Question: One Question:
where "1", "2" stored when the program runs.
I only know "new Object()" will be stored in [Heap],does "1" and "2" both stored in [Java Virtual Machine Stacks] or maybe in [Method Area]
thanks a lot!
Here the code:
'''
class MyClass {
public void fun() {
int a = 1;//where the "1" stored
Integer b = 2;//where the "2" stored
Object c = new Object();//i just know "new Object()" stored in heap
}
}
'''

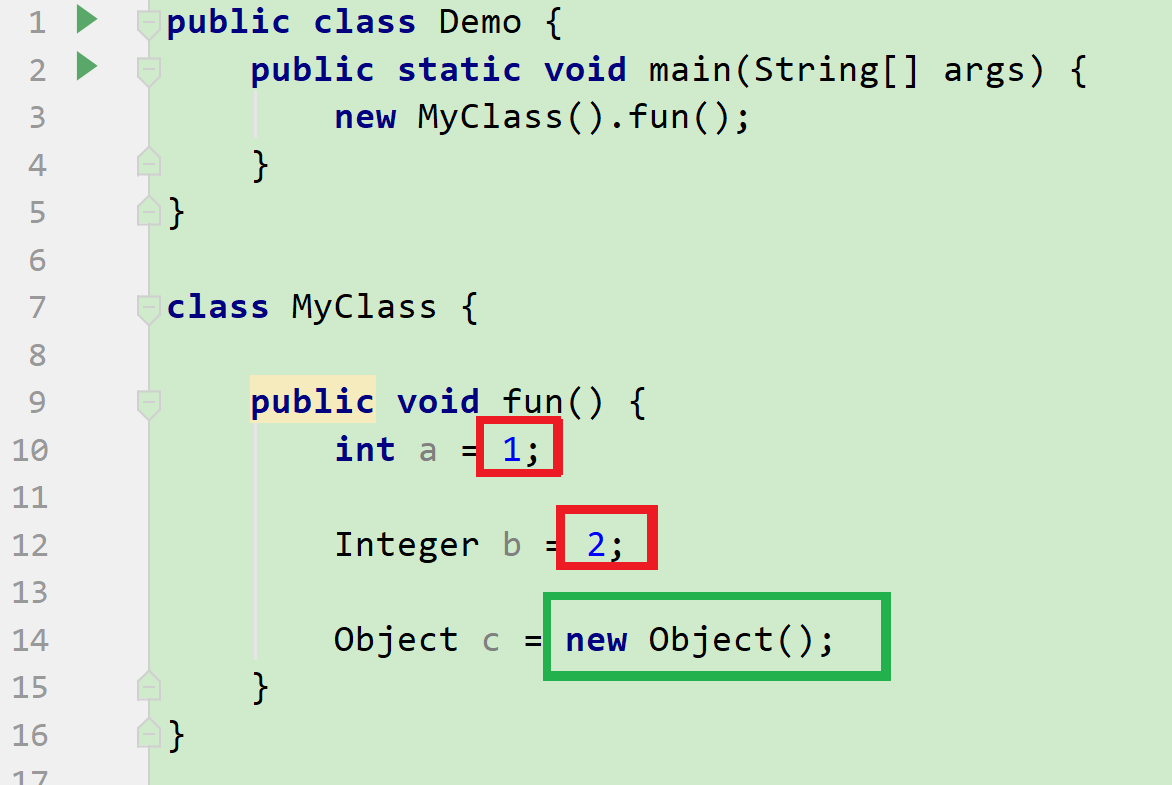
Answer: Every local variable is stored on the stack. But in case of object types, the variable only contains a to the object, which is why these types are also called .
The objects are always stored in the heap memory, as that's the way <URL>:
> The Java Virtual Machine has a that is shared among all Java Virtual Machine threads. The heap is the run-time data area from which memory for all class instances and arrays is allocated.
Since 'Integer' is a reference type, in your example
'''
Integer b = 2;
'''
the local variable 'b' is stored in the stack memory and contains a reference to a heap allocated 'Integer' object. The 'Integer' object itself contains a field holding the value '2'.
Likewise for
'''
Object c = new Object();
'''
the 'Object' instance is stored in the heap memory and the variable 'c', holding a reference to that object, is stored in the stack memory.
In contract, since 'int' is a primitive type
'''
int a = 1;
'''
declares a variable 'a' which will be stored in the stack memory, containing the value '1' directly.
But beware that this is only a mental model. An actual implementation can do whatever it wants, as long as the behavior is compatible.
The cite above hints at the relevant difference regarding the behavior; it says "... that is shared among all Java Virtual Machine threads", which is in contrast to the local variables living in the stack space of a particular thread. Compare with <URL>:
>
### 17.4.1. Shared Variables
Memory that can be shared between threads is called or .All instance fields, 'static' fields, and array elements are stored in heap memory. In this chapter, we use the term to refer to both fields and array elements.Local variables (<URL> are never shared between threads and are unaffected by the memory model.